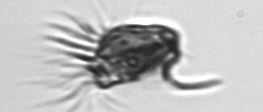
Label: Tontonia_appendiculariformis